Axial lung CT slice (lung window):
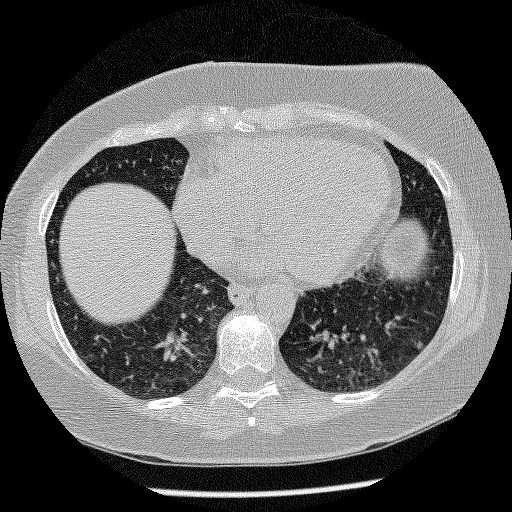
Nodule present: yes
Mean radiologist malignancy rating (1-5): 3